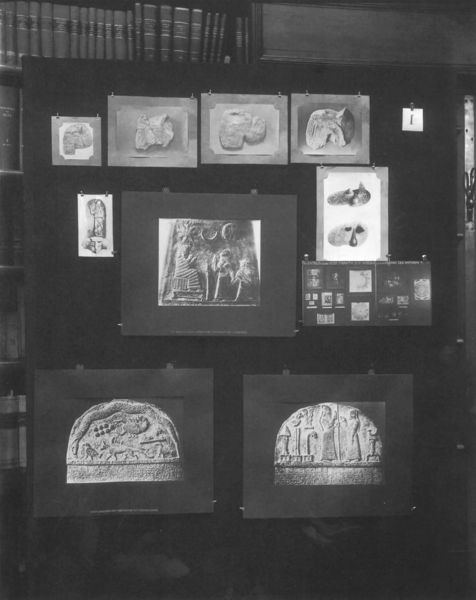
Titel: Mnemosyne (Bilderatlas, Fotos der Tafeln)
Künstler: Aby Warburg
Institution: London, The Warburg Institute Archive ©
Schlagwörter: grau, schwarz, weiss, tier, tiere, wand, stein, rund, relief, bilder, bücher, fotos, tafel, foto, orient, schwarz-weiss, kunst, negativ, sammlung, reliefs, scherben, relif, übersicht, aufnahmen, mesopotamien, scherbe, babylon, fotod, warburg